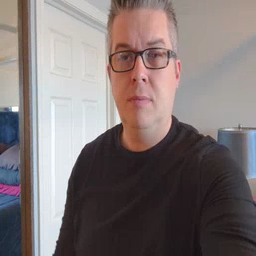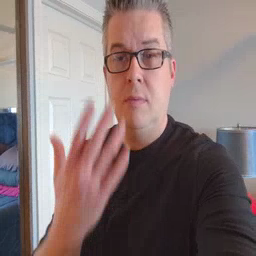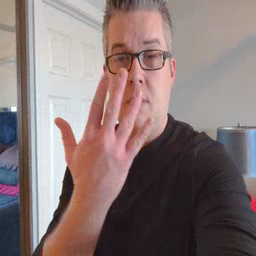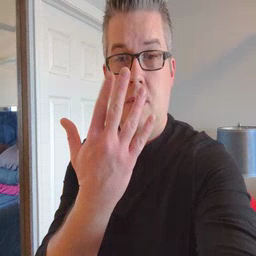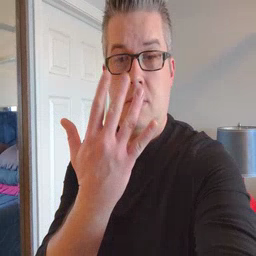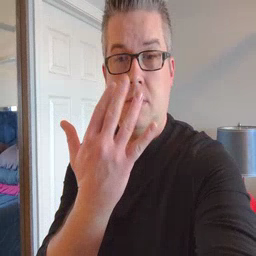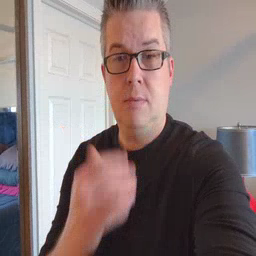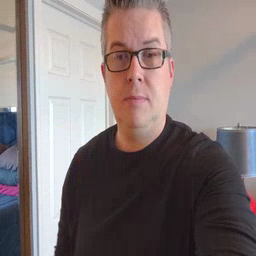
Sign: finger